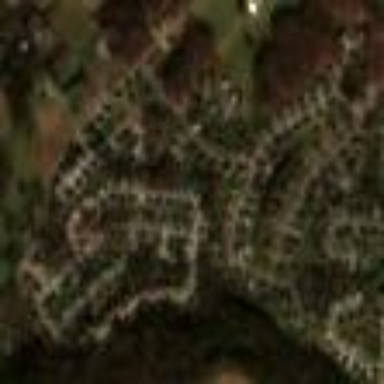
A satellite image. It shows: This residential area consists of single-family homes.